Question: I am trying to calculate the inverse of a 'BezierFunction[]''s x-component, defined, for example, by
'''
fx[u_] := BezierFunction[{{0, 0}, {1/8, 3/4}, {1, 1}}][u][[1]]
'''
which is the blue curve in the following plot:

This curve clearly has a unique inverse for 0 <= u <=1, as shown, for example, by the red dashed lines, which intersect at the coordinate '{0.4,fx[0.4]} == {0.4, 0.22}'.
'''
In[1]:= fx[0.4]
Out[1]:= 0.22
In[2]:= fx[0.4] == 0.22
Out[2]:= True
'''
So I am surprised by the following:
'''
In[3]:= FindRoot[fx[u] == 0.22, {u,0.4}]
Out[3]:= {u->0.22}
'''
and
'''
In[4]:= InverseFunction[fx][0.22]
Out[4]:= 0.22
'''
I found nothing in the documentation on the interaction of 'InverseFunction' with 'BezierFunction', or 'Part'. Anyone know of a way to extract the inverse of the BezierFunction's x-component?
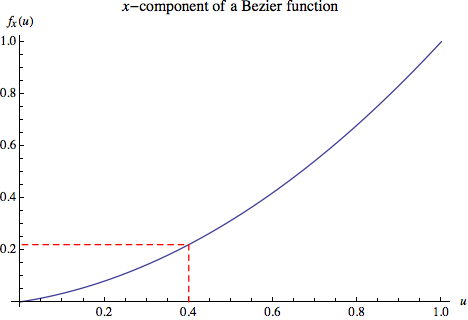
Answer: You are being bitten by an old issue that comes up again and again. You need to restrict the function to numeric arguments, or you are doing a part extraction on an unevaluated expression, yielding merely 'u'.
Try this:
'''
Clear[fx]
fx[u_?NumericQ] :=
BezierFunction[{{0, 0}, {1/8, 3/4}, {1, 1}}][u][[1]]
FindRoot[fx[u] == 0.22, {u, 0.3, 0.5}]
'''
---
Also, 'InverseFunction' does not actually find the inverse of a function, but rather is a symbolic representation of the inverse.